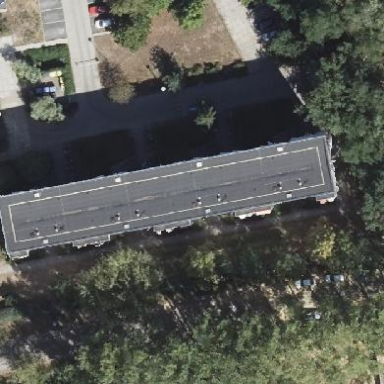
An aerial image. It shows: Building with apartments and flat roof.